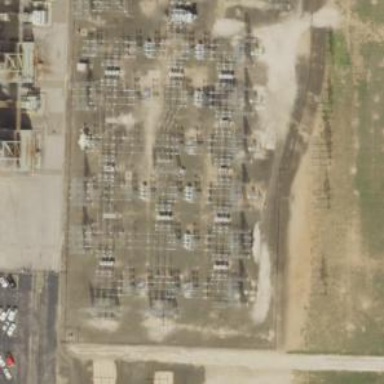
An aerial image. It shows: Switch for power supply.